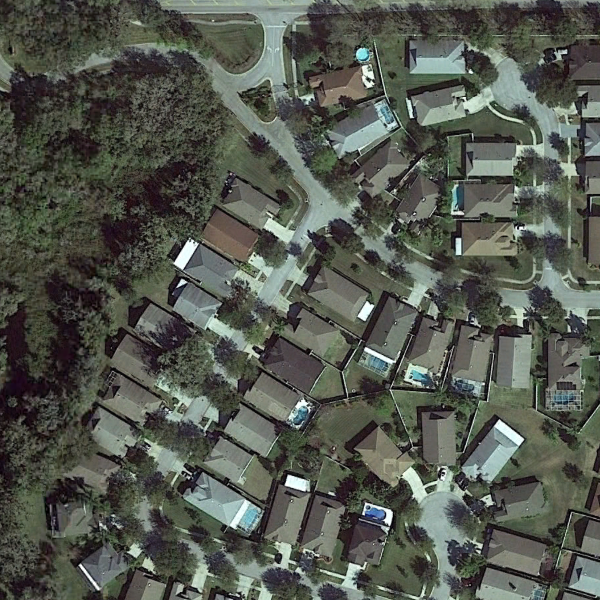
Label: DenseResidential